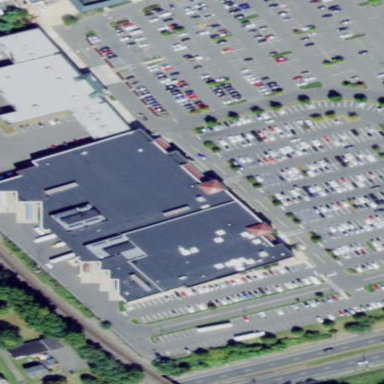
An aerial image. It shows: Building that houses supermarket.